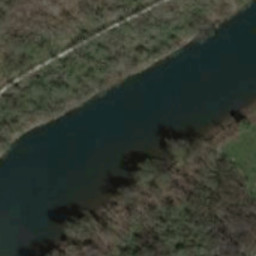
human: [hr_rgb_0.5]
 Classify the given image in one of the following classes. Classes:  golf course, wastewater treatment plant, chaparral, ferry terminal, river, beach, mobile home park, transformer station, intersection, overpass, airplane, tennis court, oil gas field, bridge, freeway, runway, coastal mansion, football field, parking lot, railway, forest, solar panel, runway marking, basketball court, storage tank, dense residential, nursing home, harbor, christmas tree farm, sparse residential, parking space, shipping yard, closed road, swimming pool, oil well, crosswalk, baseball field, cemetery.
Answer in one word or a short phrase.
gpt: river